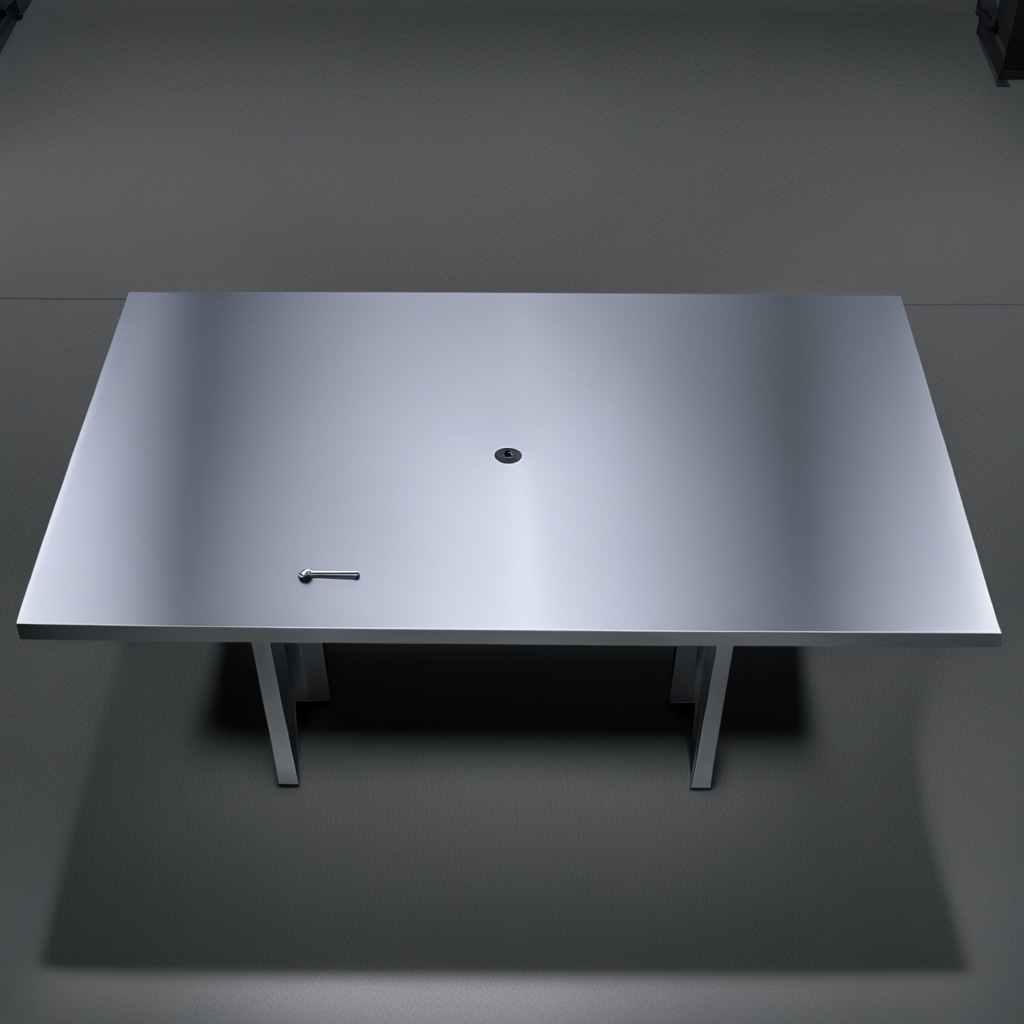
A wrench lies on a clean empty table in a basement in the evening soft directional lighting on the tabletop realistic grain studio-quality clarity centered framing